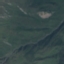
Land use / land cover: HerbaceousVegetation